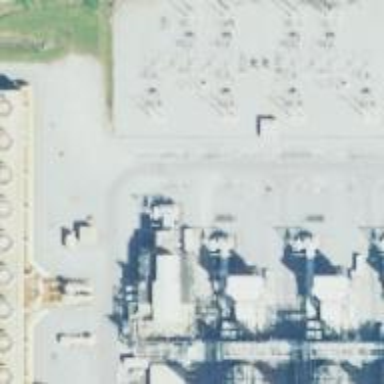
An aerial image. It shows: Gas turbine generator.